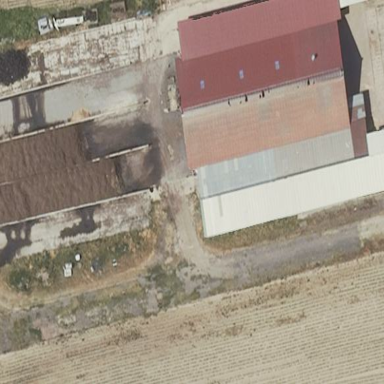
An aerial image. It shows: Farmyard area.